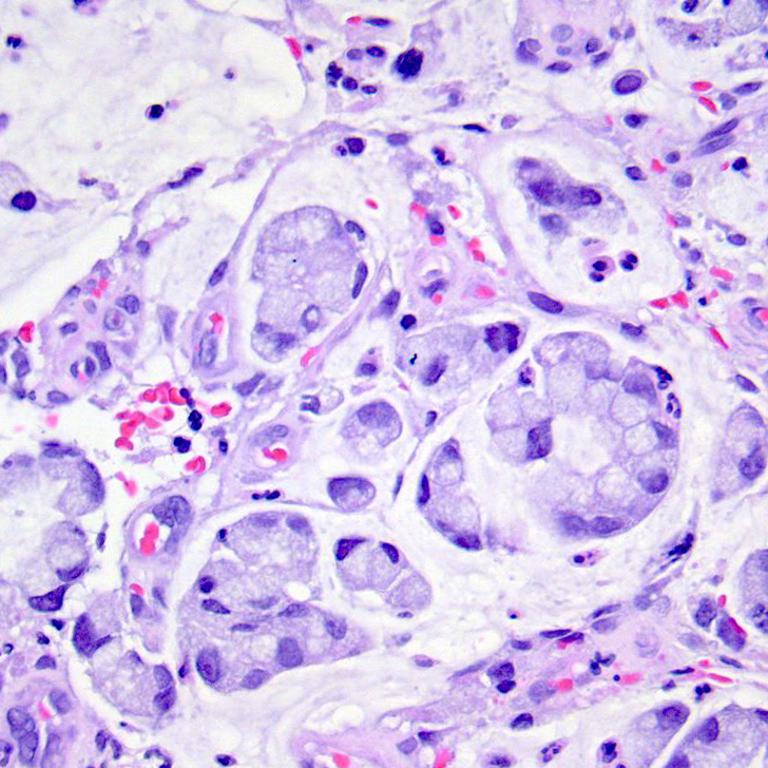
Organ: colon
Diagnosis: adenocarcinomas